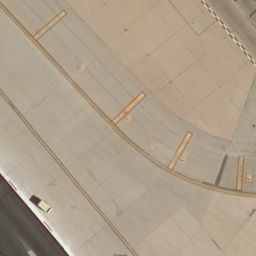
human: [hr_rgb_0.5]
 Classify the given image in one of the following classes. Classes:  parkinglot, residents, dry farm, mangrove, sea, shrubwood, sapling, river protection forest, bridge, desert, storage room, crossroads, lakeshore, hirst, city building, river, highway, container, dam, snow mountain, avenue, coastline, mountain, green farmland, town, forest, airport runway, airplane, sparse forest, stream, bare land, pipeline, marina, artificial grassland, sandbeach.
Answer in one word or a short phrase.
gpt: airport runway